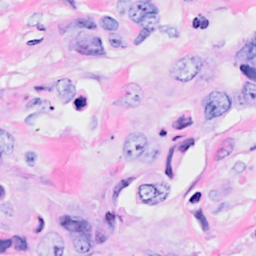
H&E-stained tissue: Breast